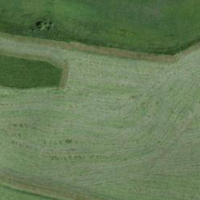
EUNIS habitat code: 52
Species observed at this site:
Cardamine pratensis